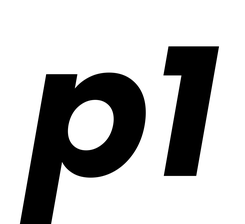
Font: Poppins-BoldItalic